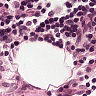
Metastatic tissue present: no